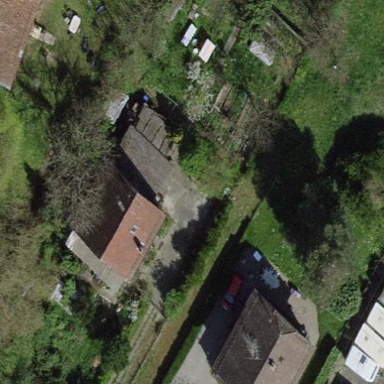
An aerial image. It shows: Garden surrounded by fence.